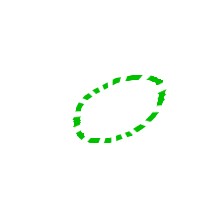
Shape: circle